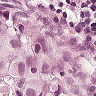
Metastatic tissue present: yes